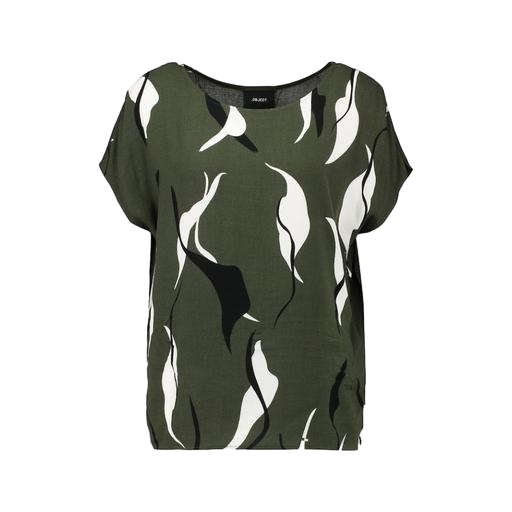
short-sleeve top only macy, black geo-print t-shirt only macy, green print t-shirt, white background